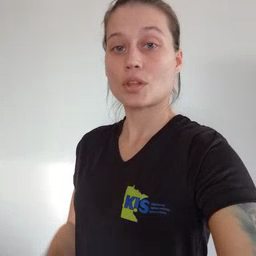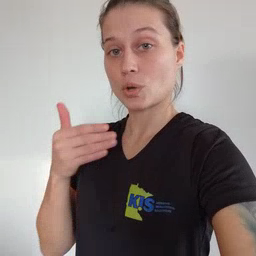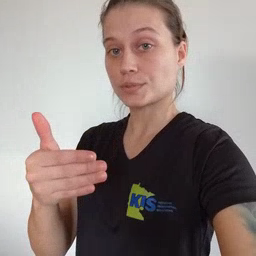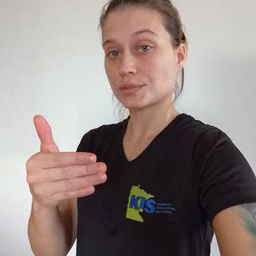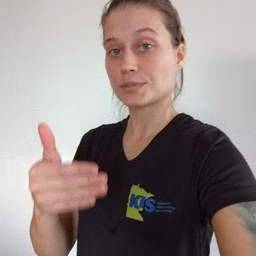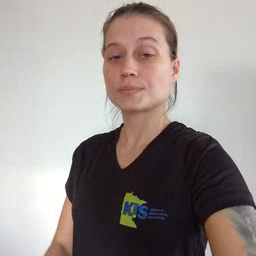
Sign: close